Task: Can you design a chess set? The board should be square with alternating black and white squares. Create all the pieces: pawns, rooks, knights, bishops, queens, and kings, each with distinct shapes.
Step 5080:
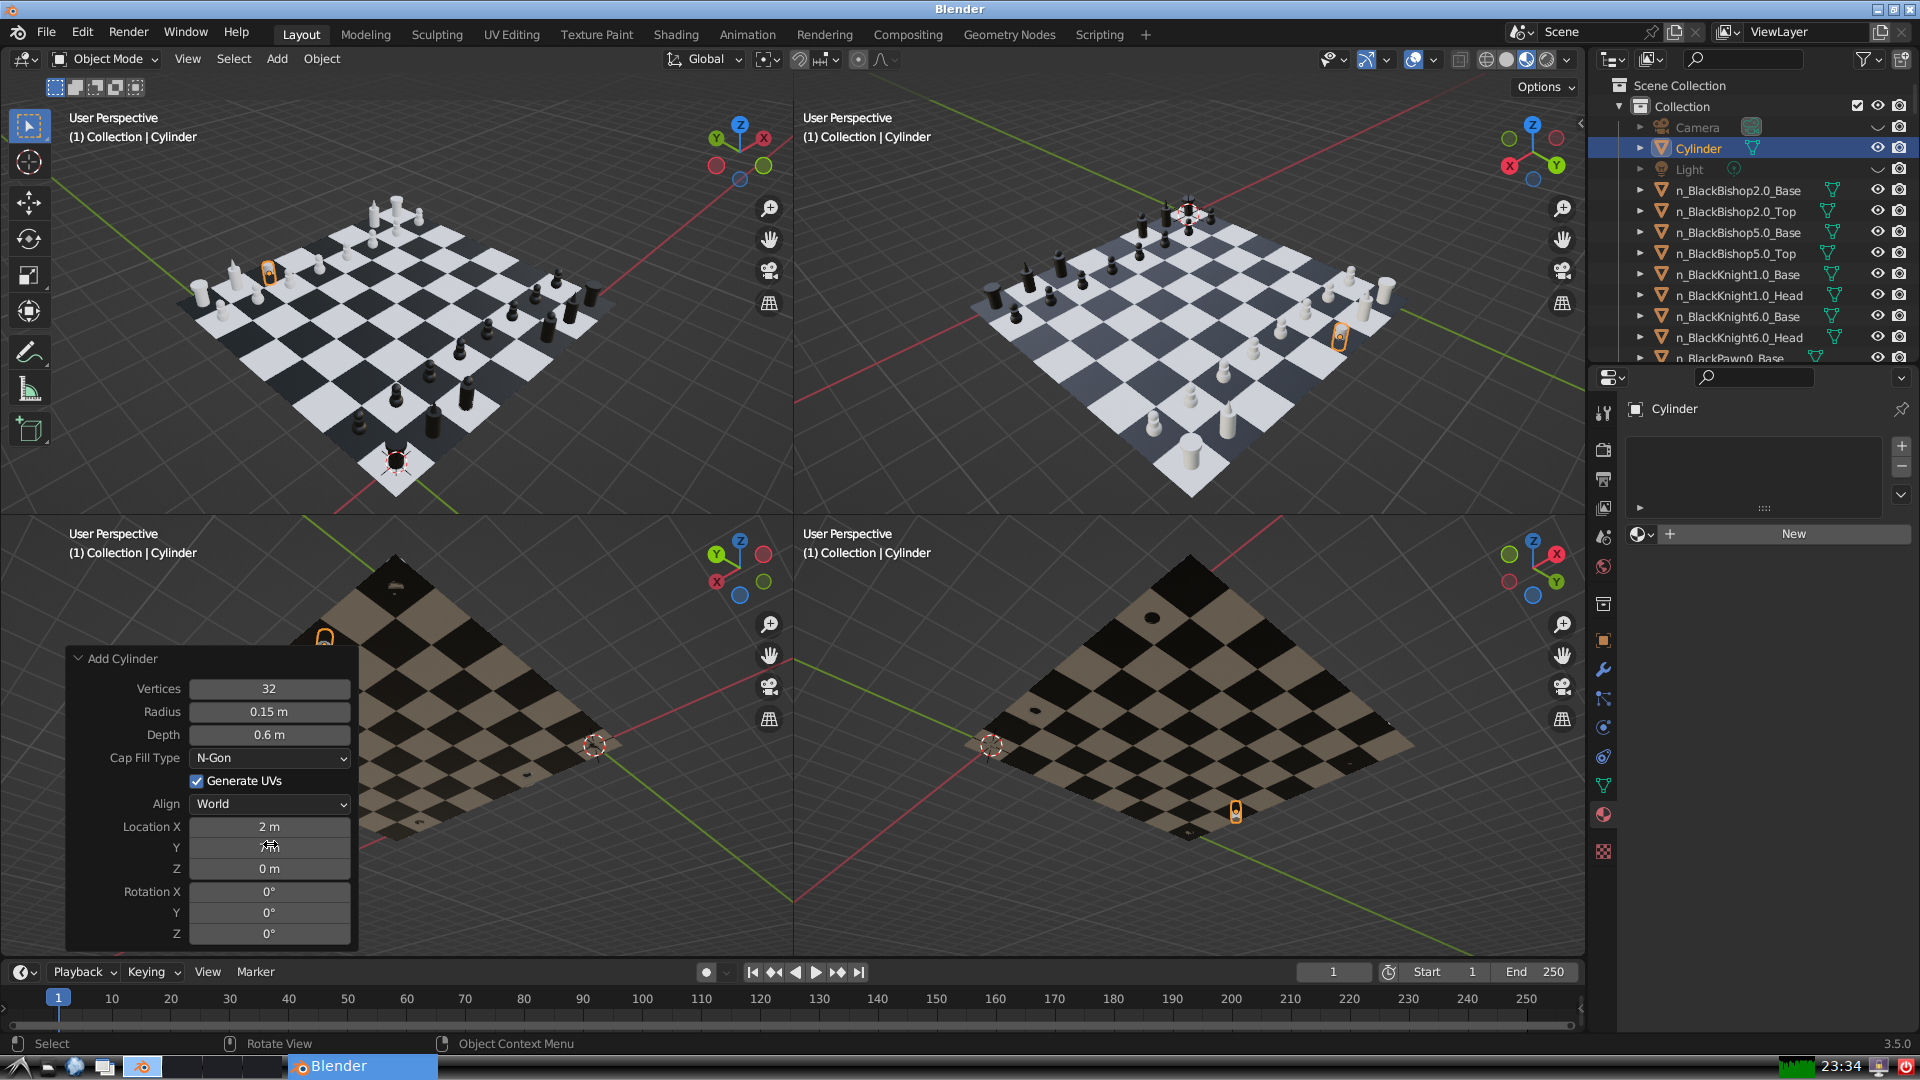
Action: {"mouse_move": [270, 868]}